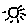
Label: sun